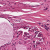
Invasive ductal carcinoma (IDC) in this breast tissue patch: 0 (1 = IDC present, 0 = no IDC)